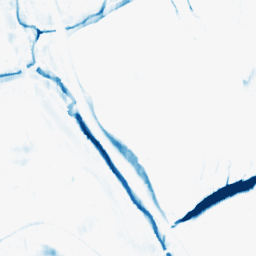
Category: morphological
Decomposition family: morphological_rect
Decomposition parameters: operation: closing
width: 5
height: 20
Upsampling method: linear_exact
Upsampling parameters: scale: 8
Upsampling scale: 8